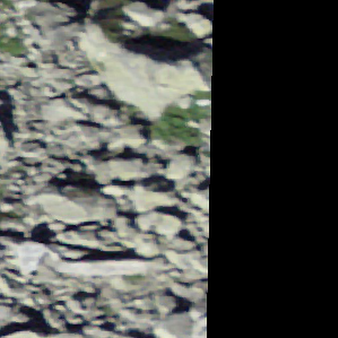
Label: bouldering_area